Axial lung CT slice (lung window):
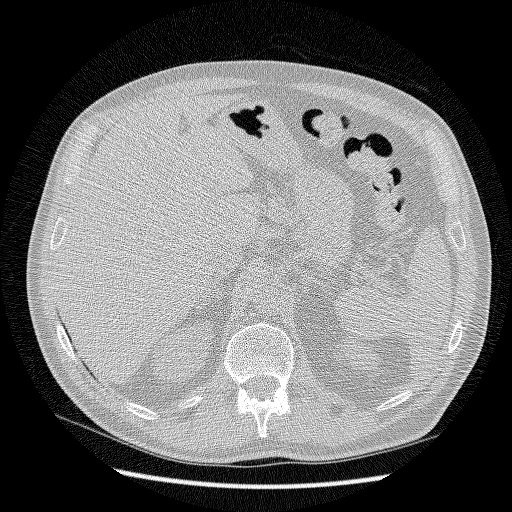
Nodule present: no